Question: Here's my GUIDE.

I have two different callbacks for the changing the radio button values (for enabling and disabling the edit boxes) and the clicking of push button.
The problem is that I want to determine which radio button is checked when I press the push button. I tried passing the variable with the codes below (the first three...)
'''
function pbAudio_Callback(hObject, eventdata, handles)
x = getRBValue(rbValue);
if(strcmp(x,'rbRecord'))
myAudio = wavrecord(get(handles.edtSeconds,'String')*11025,11025);
end
wavplay(myAudio)
'''
---
'''
function pnlAudio_SelectionChangeFcn(hObject, eventdata, handles)
slctdBtn = get(eventdata.NewValue,'tag')
getRBValue(slctdBtn);
switch slctdBtn
case 'rbRecord'
set(handles.edtSeconds,'enable','on');
set(handles.edtPath,'enable','off');
case 'rbImport'
set(handles.edtSeconds,'enable','off');
set(handles.edtPath,'enable','on');
end
'''
---
'''
function getRBValue(rbValue1)
rbValue = rbValue1;
'''
Unfortunately, I am receiving the error below.
'''
Undefined function or variable 'rbValue'.
Error in untitled>pbAudio_Callback (line 79)
x = getRBValue(rbValue);
Error in gui_mainfcn (line 96)
feval(varargin{:});
Error in untitled (line 43)
gui_mainfcn(gui_State, varargin{:});
Error in @(hObject,eventdata)untitled('pbAudio_Callback',hObject,eventdata,guidata(hObject))
Error while evaluating uicontrol Callback
'''
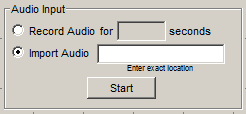
Answer: the problem is, that you have to get the value of rbValue into your callback. To achieve that, you can use the handles-structure of the GUI. I assume that you are using GUIDE to create the gui.
how to do this-> <URL>
'''
handles.myVar=123;
%after this dont forget to save it (yes, this is a bit annoying):
guidata(hObject, handles);
'''
later on, within another callback for example, you can find this data within the handles-struct:
'''
handles.myVar
'''
for more information, have a look:
<URL>